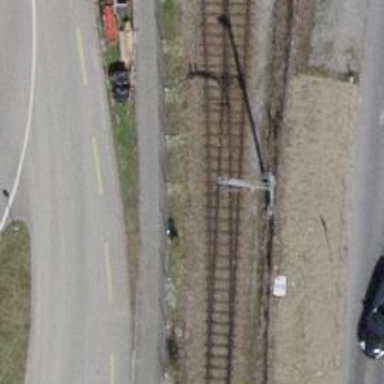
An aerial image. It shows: Railway switch.